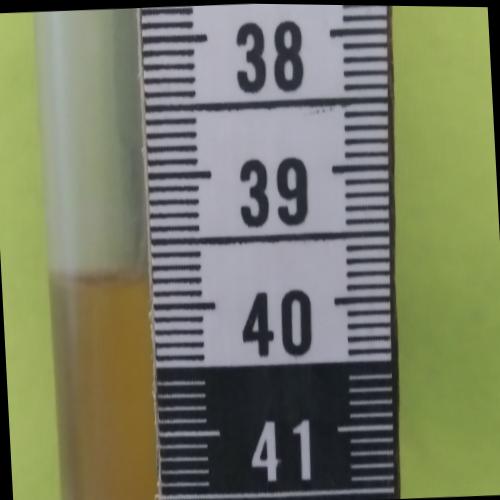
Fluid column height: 39.8 cm